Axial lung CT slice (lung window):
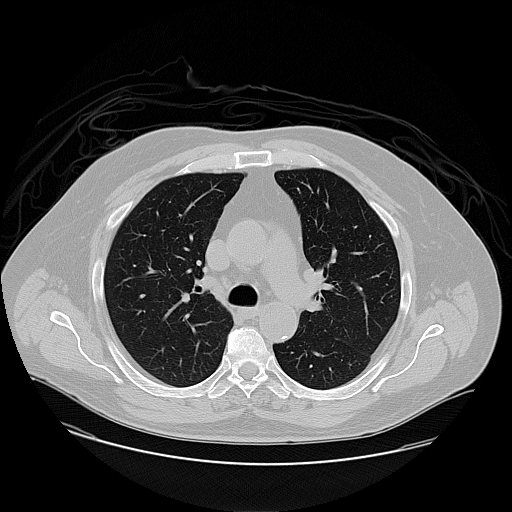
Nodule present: no